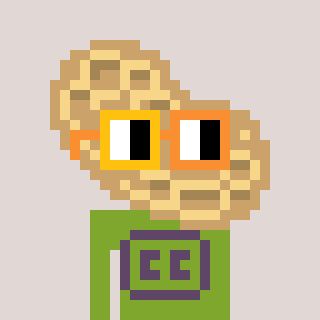
a pixel art character with square yellow and orange glasses, a peanut-shaped head and a slimegreen-colored body on a warm background